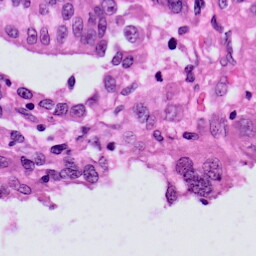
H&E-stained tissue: Skin